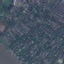
Land use / land cover: Residential